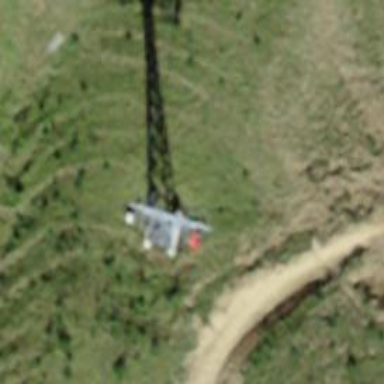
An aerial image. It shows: Pylon for aerialway.